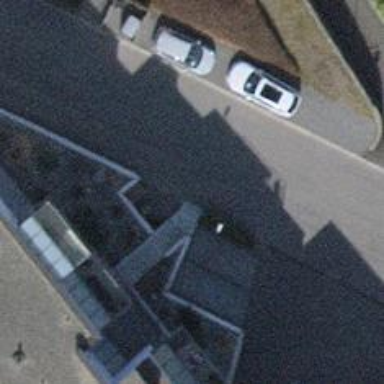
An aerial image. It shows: Road with steps.